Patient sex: M
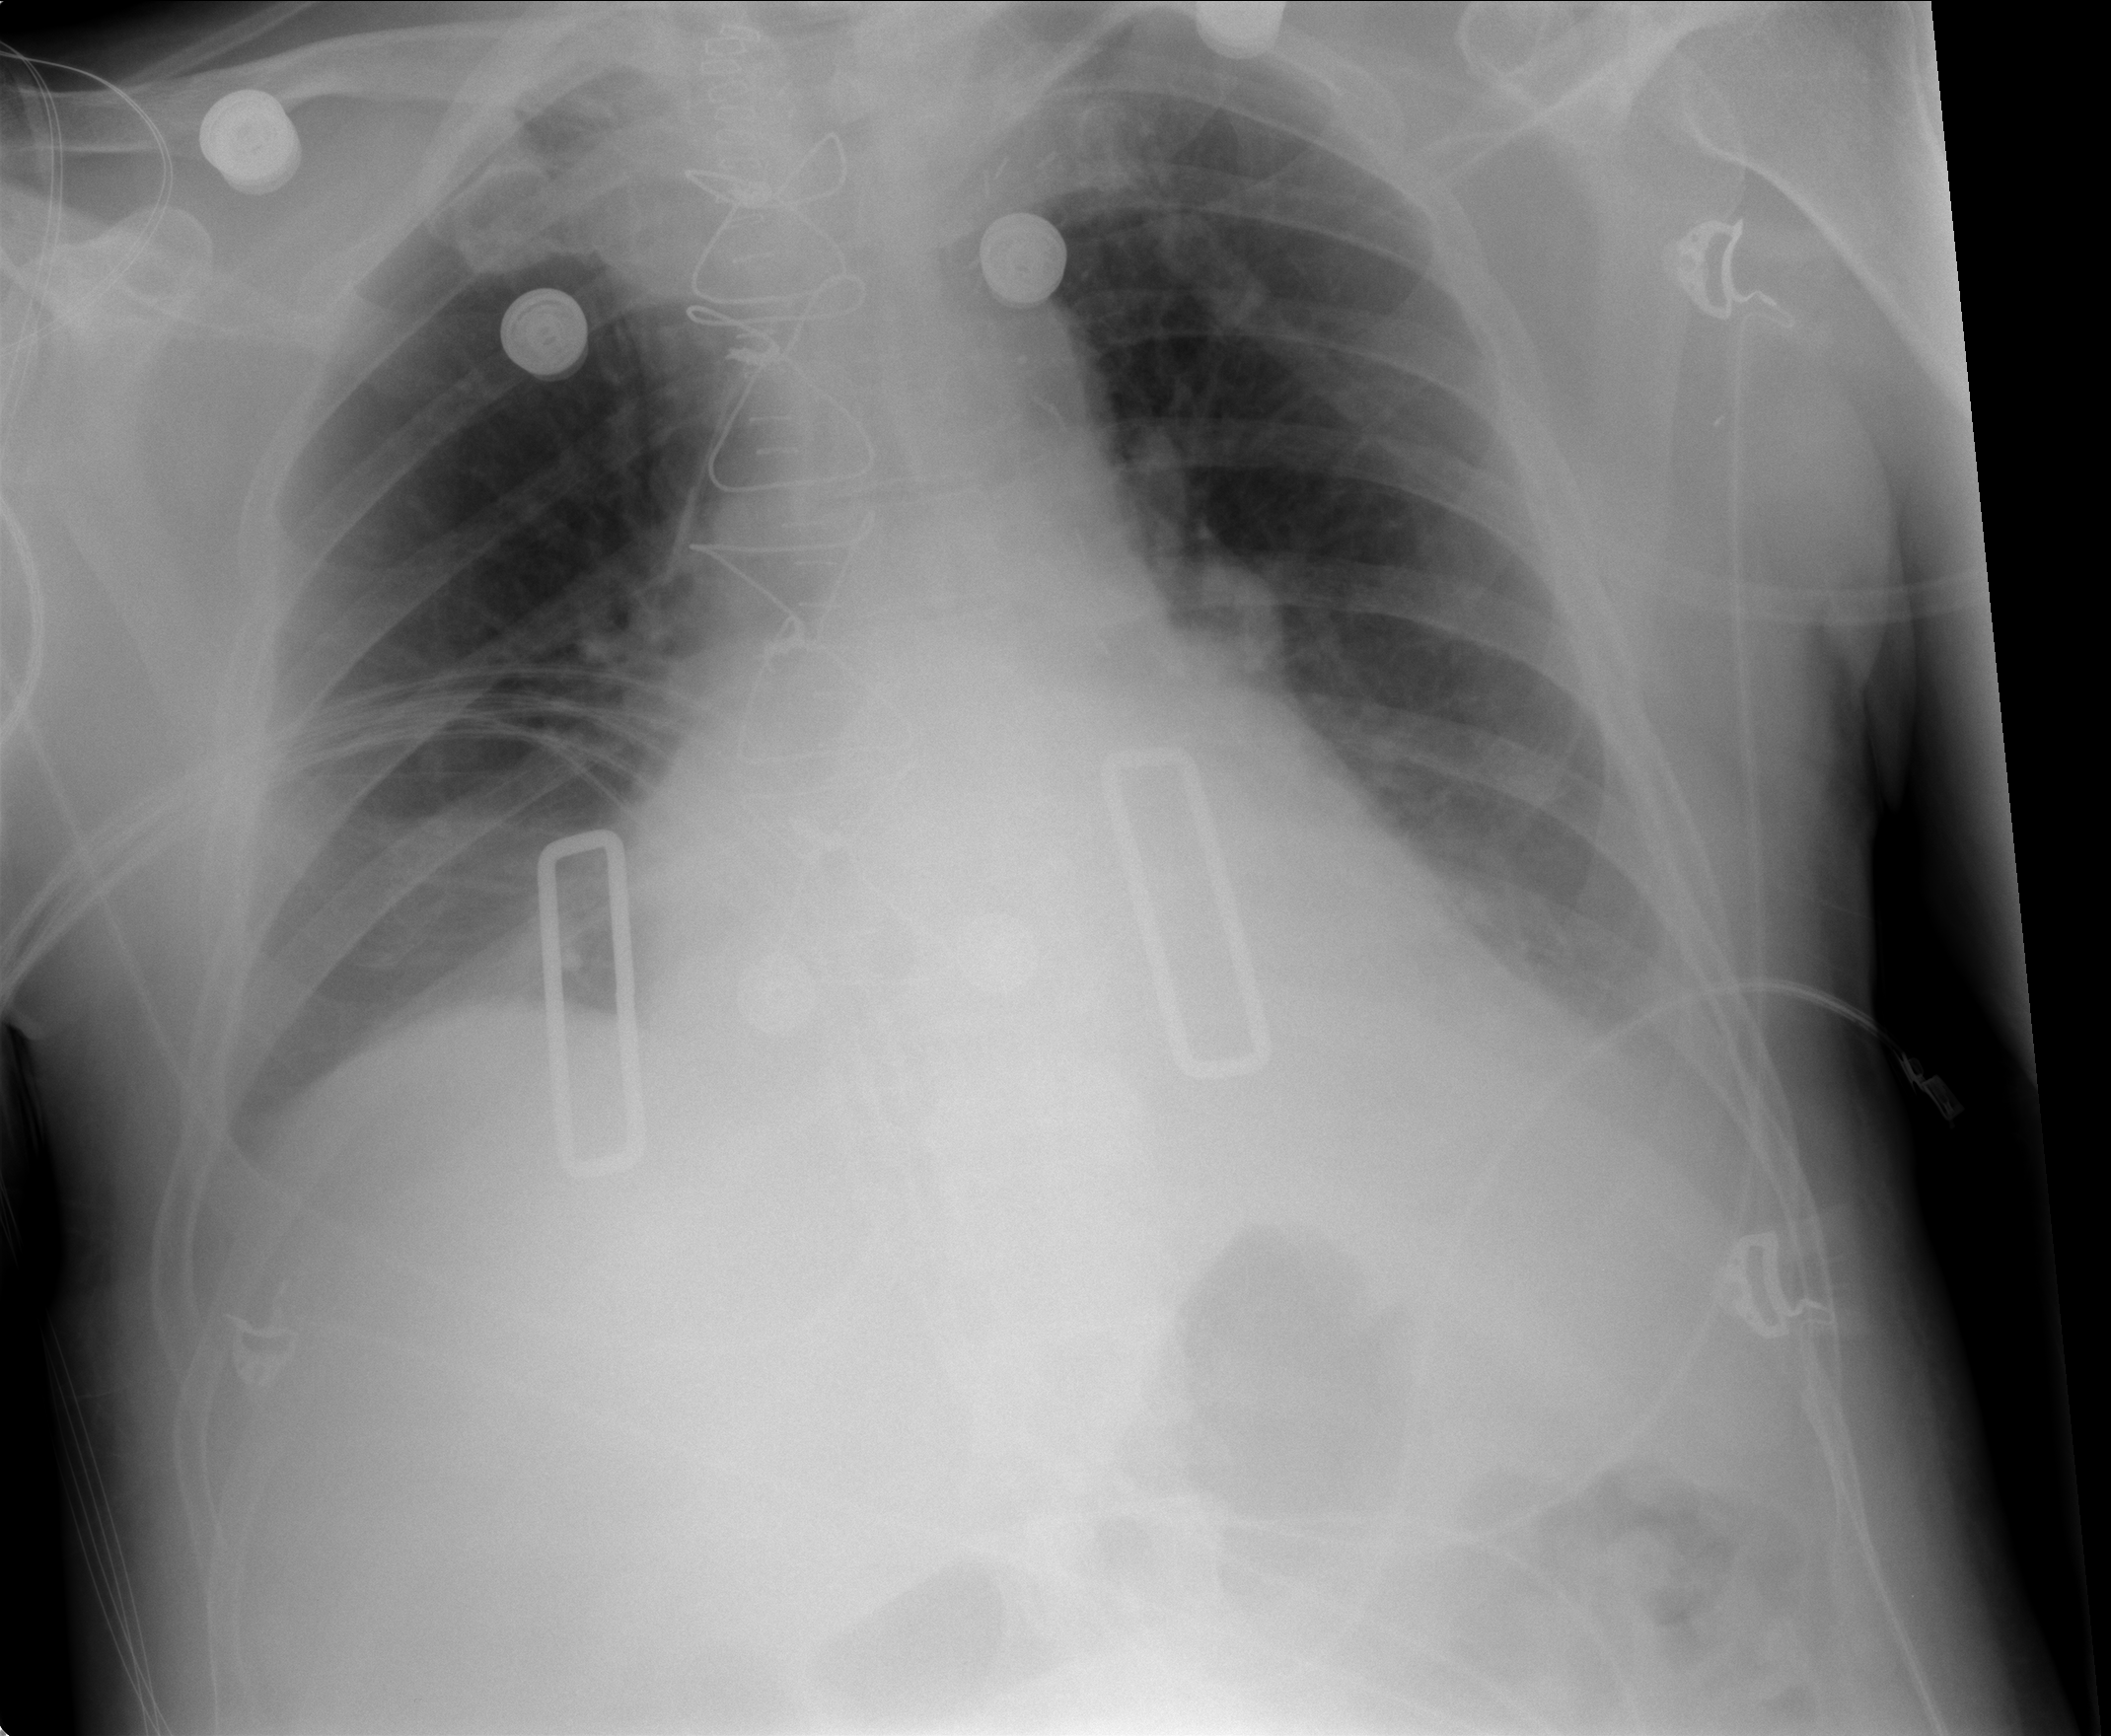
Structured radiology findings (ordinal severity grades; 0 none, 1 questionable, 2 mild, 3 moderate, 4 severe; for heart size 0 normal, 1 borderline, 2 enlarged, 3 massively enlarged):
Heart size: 0
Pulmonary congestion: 0
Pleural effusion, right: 1
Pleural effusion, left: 2
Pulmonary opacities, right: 0
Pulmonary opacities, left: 0
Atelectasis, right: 1
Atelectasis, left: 2